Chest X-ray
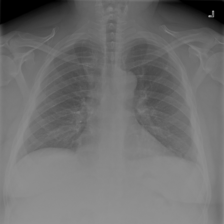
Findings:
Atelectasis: negative
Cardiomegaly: negative
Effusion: negative
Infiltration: negative
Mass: negative
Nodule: negative
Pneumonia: negative
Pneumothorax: negative
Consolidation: negative
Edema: negative
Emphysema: negative
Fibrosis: negative
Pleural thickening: negative
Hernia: negative